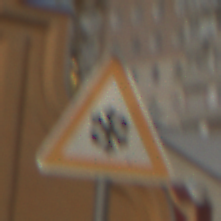
Verkehrszeichen: SchneeOderEisglaette
Umgebung: Outdoor, Urban
Tageszeit: MorningAfternoon
Wetter: PartlyCloudy
Licht: Natural
Jahreszeit: NotSpecified
Kontrast: HighContrast